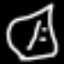
Label: leaf